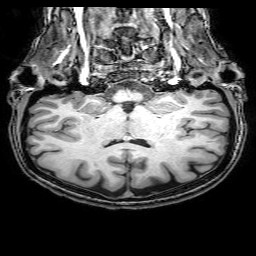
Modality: T1w
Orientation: sagittal
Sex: female
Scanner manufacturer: philips
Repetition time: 0.008162 s
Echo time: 0.00374 s